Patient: sex F, age 54
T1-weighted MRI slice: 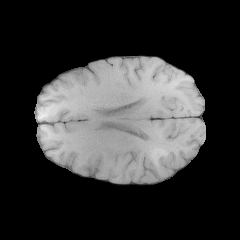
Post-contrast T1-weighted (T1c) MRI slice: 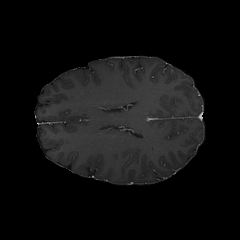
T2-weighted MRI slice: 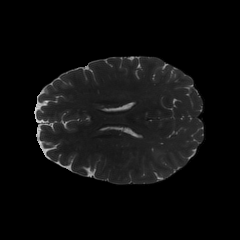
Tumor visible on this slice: no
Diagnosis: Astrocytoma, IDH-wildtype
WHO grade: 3